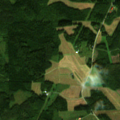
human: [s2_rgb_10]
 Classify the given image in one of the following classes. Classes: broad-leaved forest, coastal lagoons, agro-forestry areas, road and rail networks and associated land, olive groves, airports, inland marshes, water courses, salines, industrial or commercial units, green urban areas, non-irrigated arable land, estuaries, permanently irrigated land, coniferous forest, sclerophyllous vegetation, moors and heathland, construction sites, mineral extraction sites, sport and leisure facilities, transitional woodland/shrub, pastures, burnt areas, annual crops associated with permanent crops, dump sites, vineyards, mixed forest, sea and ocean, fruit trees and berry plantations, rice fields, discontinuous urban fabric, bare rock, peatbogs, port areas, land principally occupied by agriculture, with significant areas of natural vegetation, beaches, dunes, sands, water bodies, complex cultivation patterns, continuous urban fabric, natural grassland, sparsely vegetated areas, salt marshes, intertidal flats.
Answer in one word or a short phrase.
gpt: land principally occupied by agriculture, with significant areas of natural vegetation, mixed forest